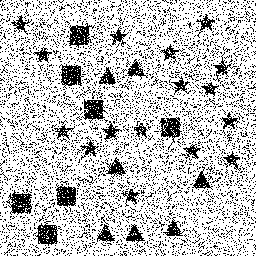
Squares: 7
Triangles: 7
Stars: 16
Total shapes: 30